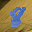
Label: 8